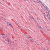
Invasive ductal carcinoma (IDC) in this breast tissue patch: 0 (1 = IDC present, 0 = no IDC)